Field crop: maize
Growth stage: 2
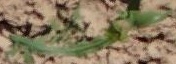
Species: maize